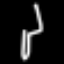
Label: fork